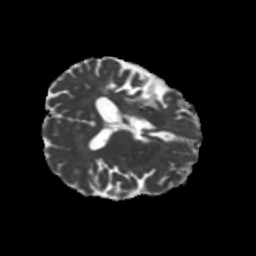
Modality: MD
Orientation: axial
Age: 74
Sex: female
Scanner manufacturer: siemens
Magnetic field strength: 3 T
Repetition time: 5.25 s
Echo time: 0.08 s